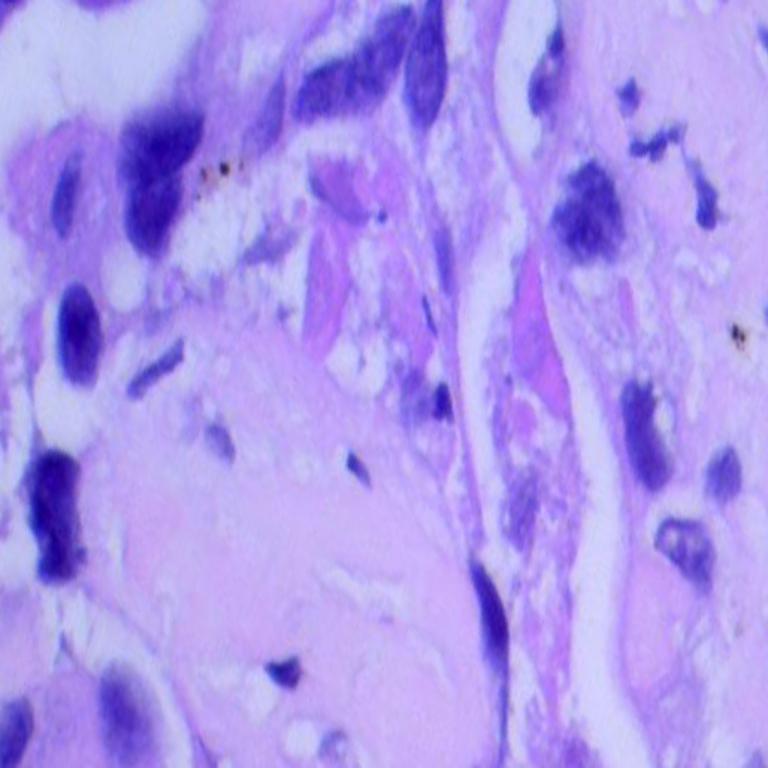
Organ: lung
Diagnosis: adenocarcinomas